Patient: sex F, age 33
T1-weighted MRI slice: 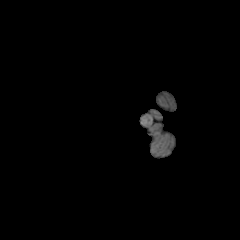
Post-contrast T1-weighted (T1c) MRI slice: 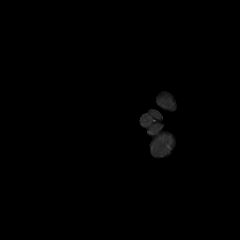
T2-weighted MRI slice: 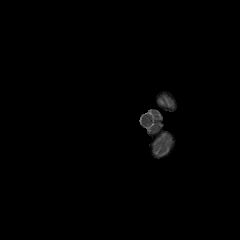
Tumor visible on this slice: no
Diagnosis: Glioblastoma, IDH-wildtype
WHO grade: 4